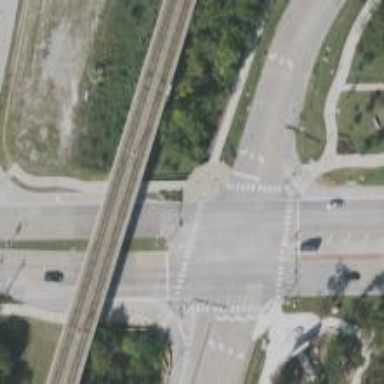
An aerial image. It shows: Secondary road with separate sidewalk.